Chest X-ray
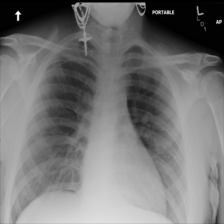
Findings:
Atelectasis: negative
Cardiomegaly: negative
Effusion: negative
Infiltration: negative
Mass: negative
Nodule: negative
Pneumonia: negative
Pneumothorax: negative
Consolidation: negative
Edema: negative
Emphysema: negative
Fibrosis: negative
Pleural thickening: negative
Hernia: negative